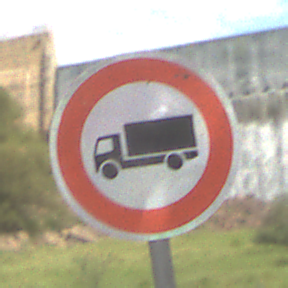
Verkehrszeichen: VerbotFuerKraftfahrzeugeUeberDreiKommaFuenfTonnen
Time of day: Midday
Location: Outdoor (Nature)
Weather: PartlyCloudy
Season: NotSpecified
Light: Natural